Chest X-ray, AP view. Patient: 45 years old, sex M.
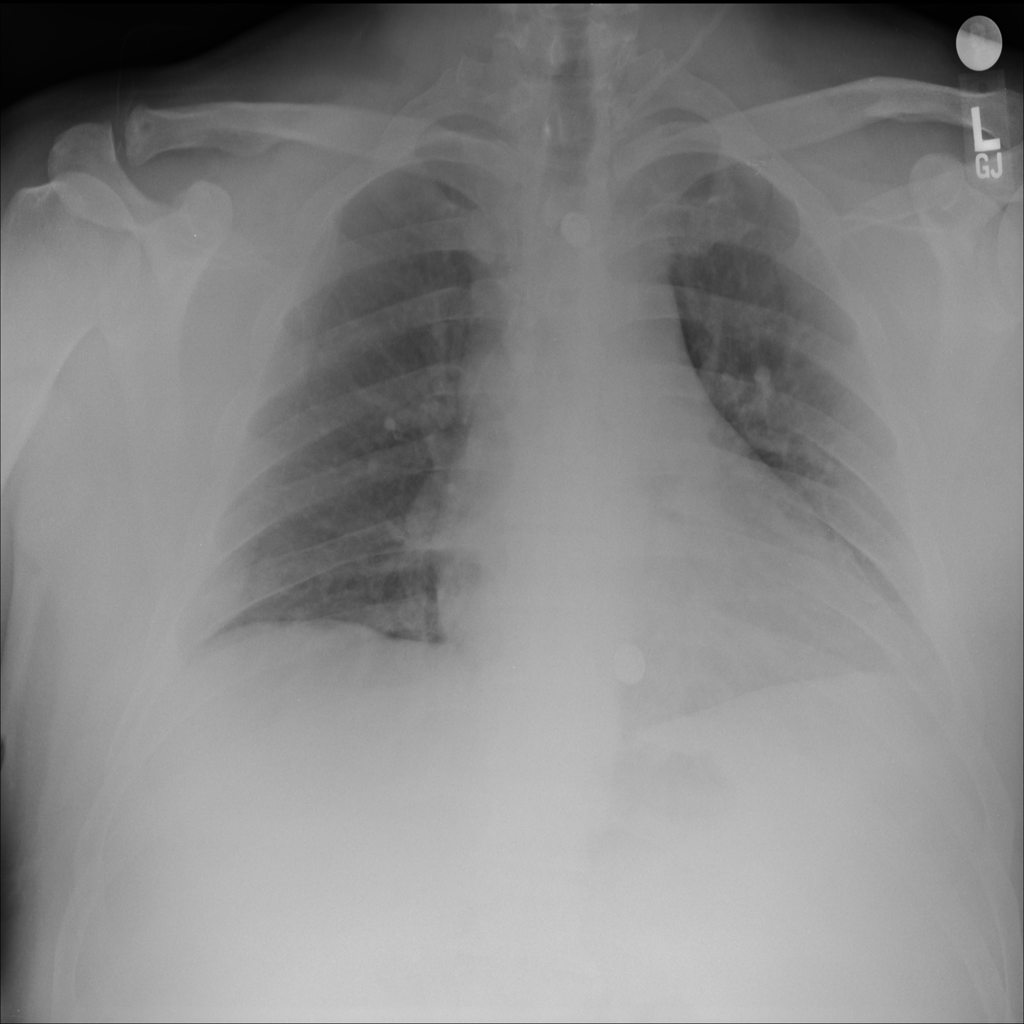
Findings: No Finding